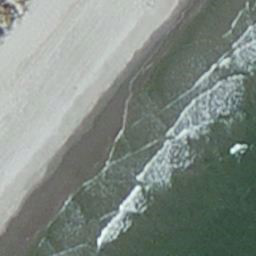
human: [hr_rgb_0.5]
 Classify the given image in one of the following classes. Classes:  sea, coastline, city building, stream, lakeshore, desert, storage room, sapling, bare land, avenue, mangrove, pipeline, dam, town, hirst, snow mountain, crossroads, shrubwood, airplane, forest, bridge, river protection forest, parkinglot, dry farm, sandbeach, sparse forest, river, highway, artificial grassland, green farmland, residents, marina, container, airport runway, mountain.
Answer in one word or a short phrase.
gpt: coastline